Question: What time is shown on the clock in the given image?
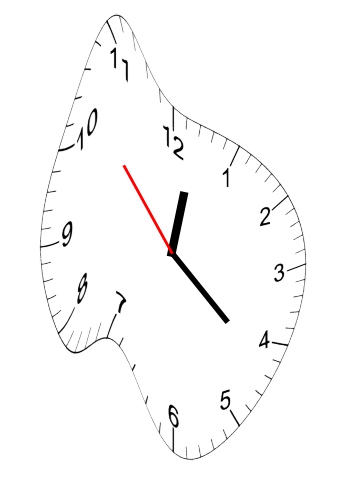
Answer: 12:21:53